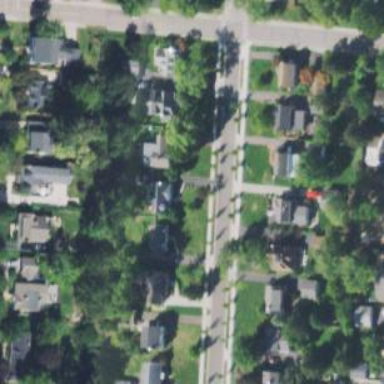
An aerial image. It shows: Residential driveway.